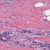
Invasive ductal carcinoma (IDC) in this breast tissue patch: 1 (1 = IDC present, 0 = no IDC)